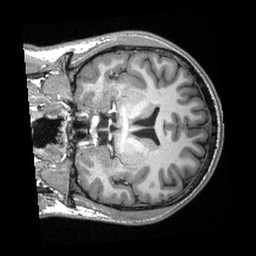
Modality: T1w
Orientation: coronal
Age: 33
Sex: male